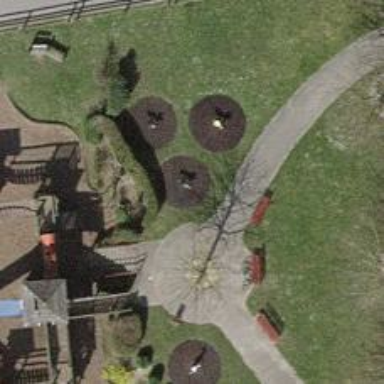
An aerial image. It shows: Playground with springy equipment.